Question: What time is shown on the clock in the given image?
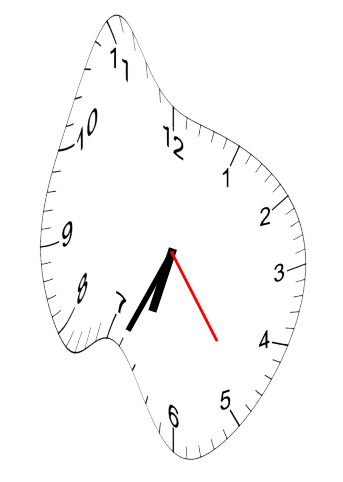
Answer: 06:34:24